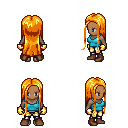
a pixel art fantasy rpg character, female body template, human, dark skin, teal pirate shirt, gold greaves, light blonde extra-long hairstyle, gold gloves, brown shoes, four views (front, back, left, right), 2x2 character sprite sheet, small pixel art, hard edges, no anti-aliasing